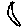
Label: moon